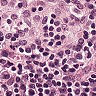
Metastatic tissue present: no